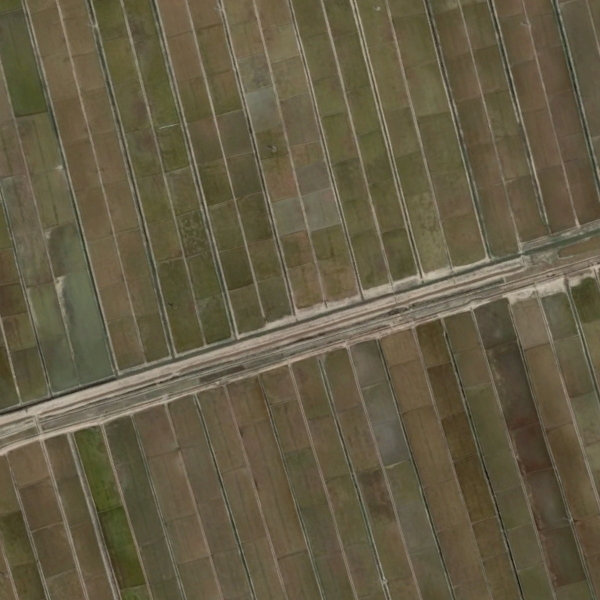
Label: Farmland